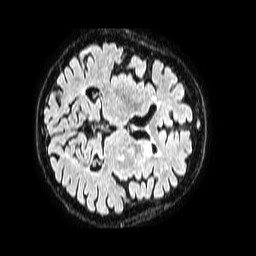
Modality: FLAIR
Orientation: axial
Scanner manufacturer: philips
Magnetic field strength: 1.5 T
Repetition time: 4.8 s
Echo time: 0.3 s